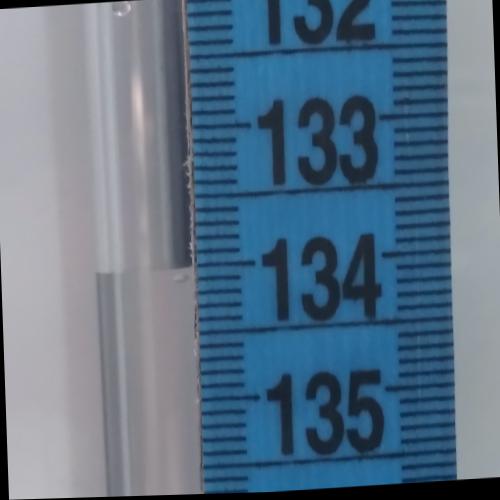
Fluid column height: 134.0 cm